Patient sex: F
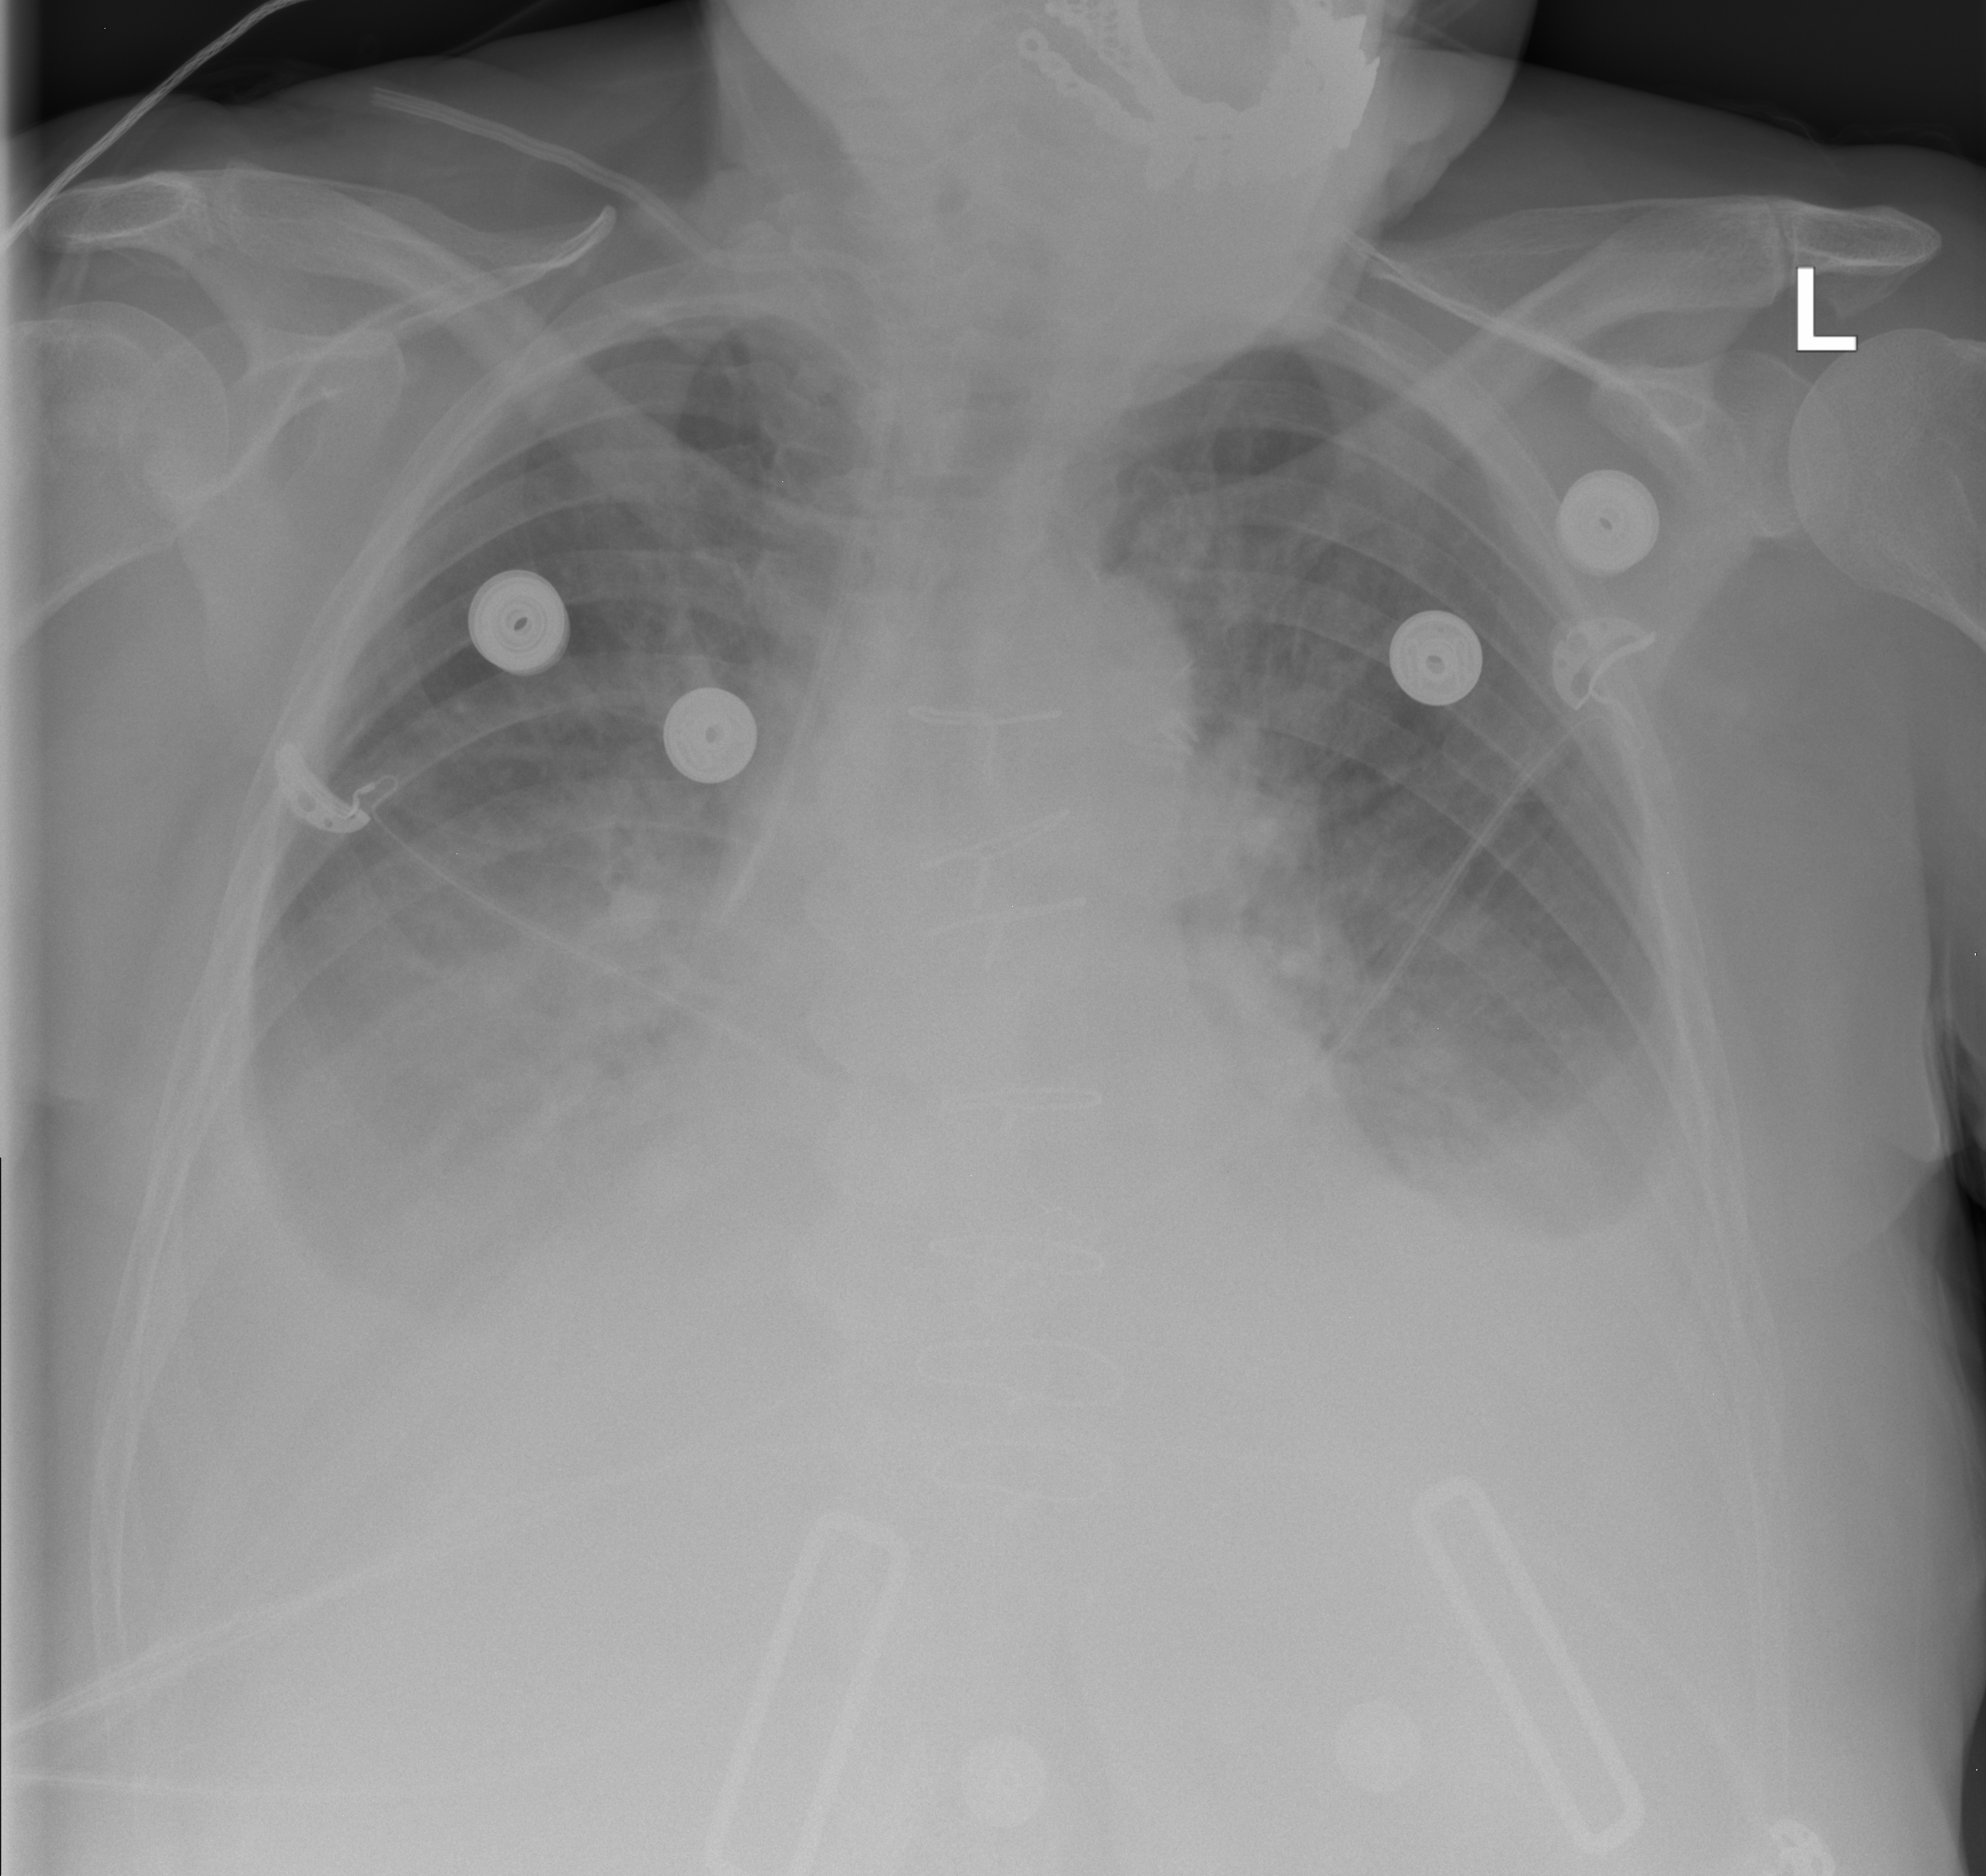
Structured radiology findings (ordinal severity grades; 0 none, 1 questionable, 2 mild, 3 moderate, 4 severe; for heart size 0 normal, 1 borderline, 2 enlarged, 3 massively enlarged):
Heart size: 2
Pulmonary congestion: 1
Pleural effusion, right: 2
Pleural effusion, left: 2
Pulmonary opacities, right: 1
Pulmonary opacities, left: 0
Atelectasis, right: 2
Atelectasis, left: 2